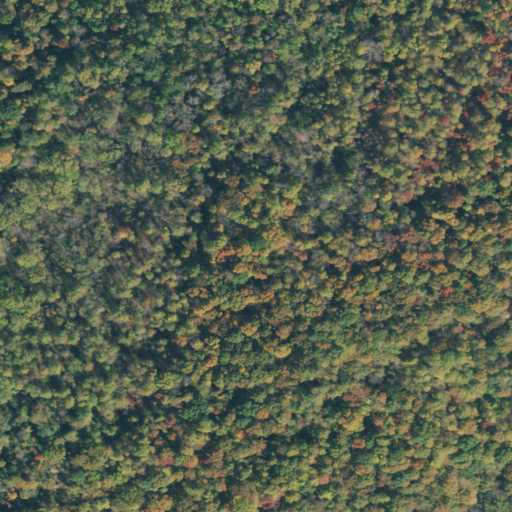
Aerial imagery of mountain in Tennessee named Story Mountain containing only deciduous forest